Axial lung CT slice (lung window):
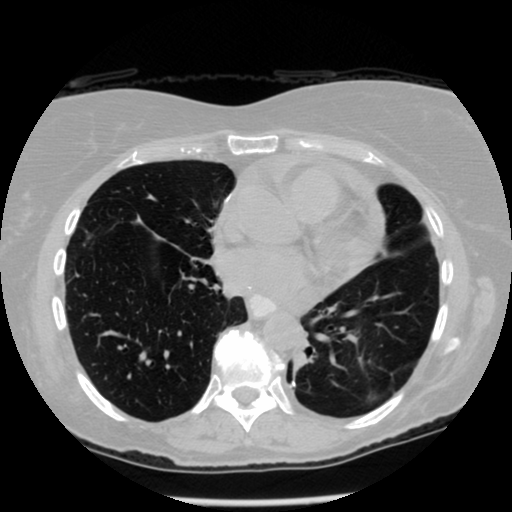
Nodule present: no